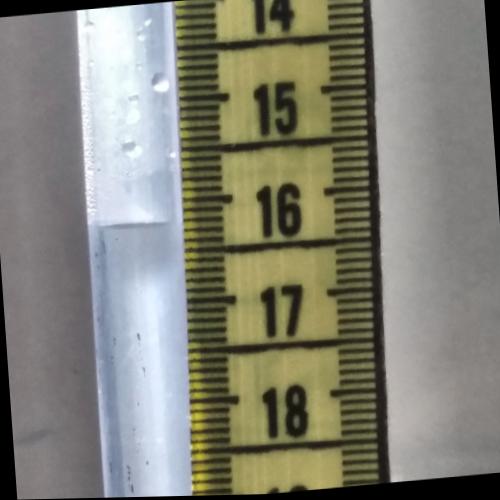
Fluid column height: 16.2 cm